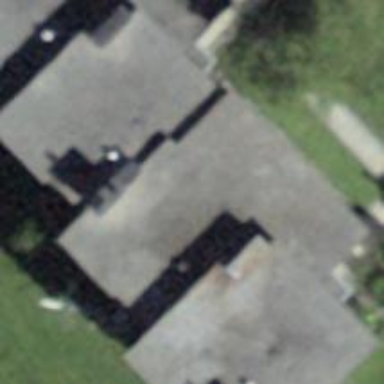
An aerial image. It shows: Building with flat roof.